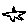
Label: star